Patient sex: M
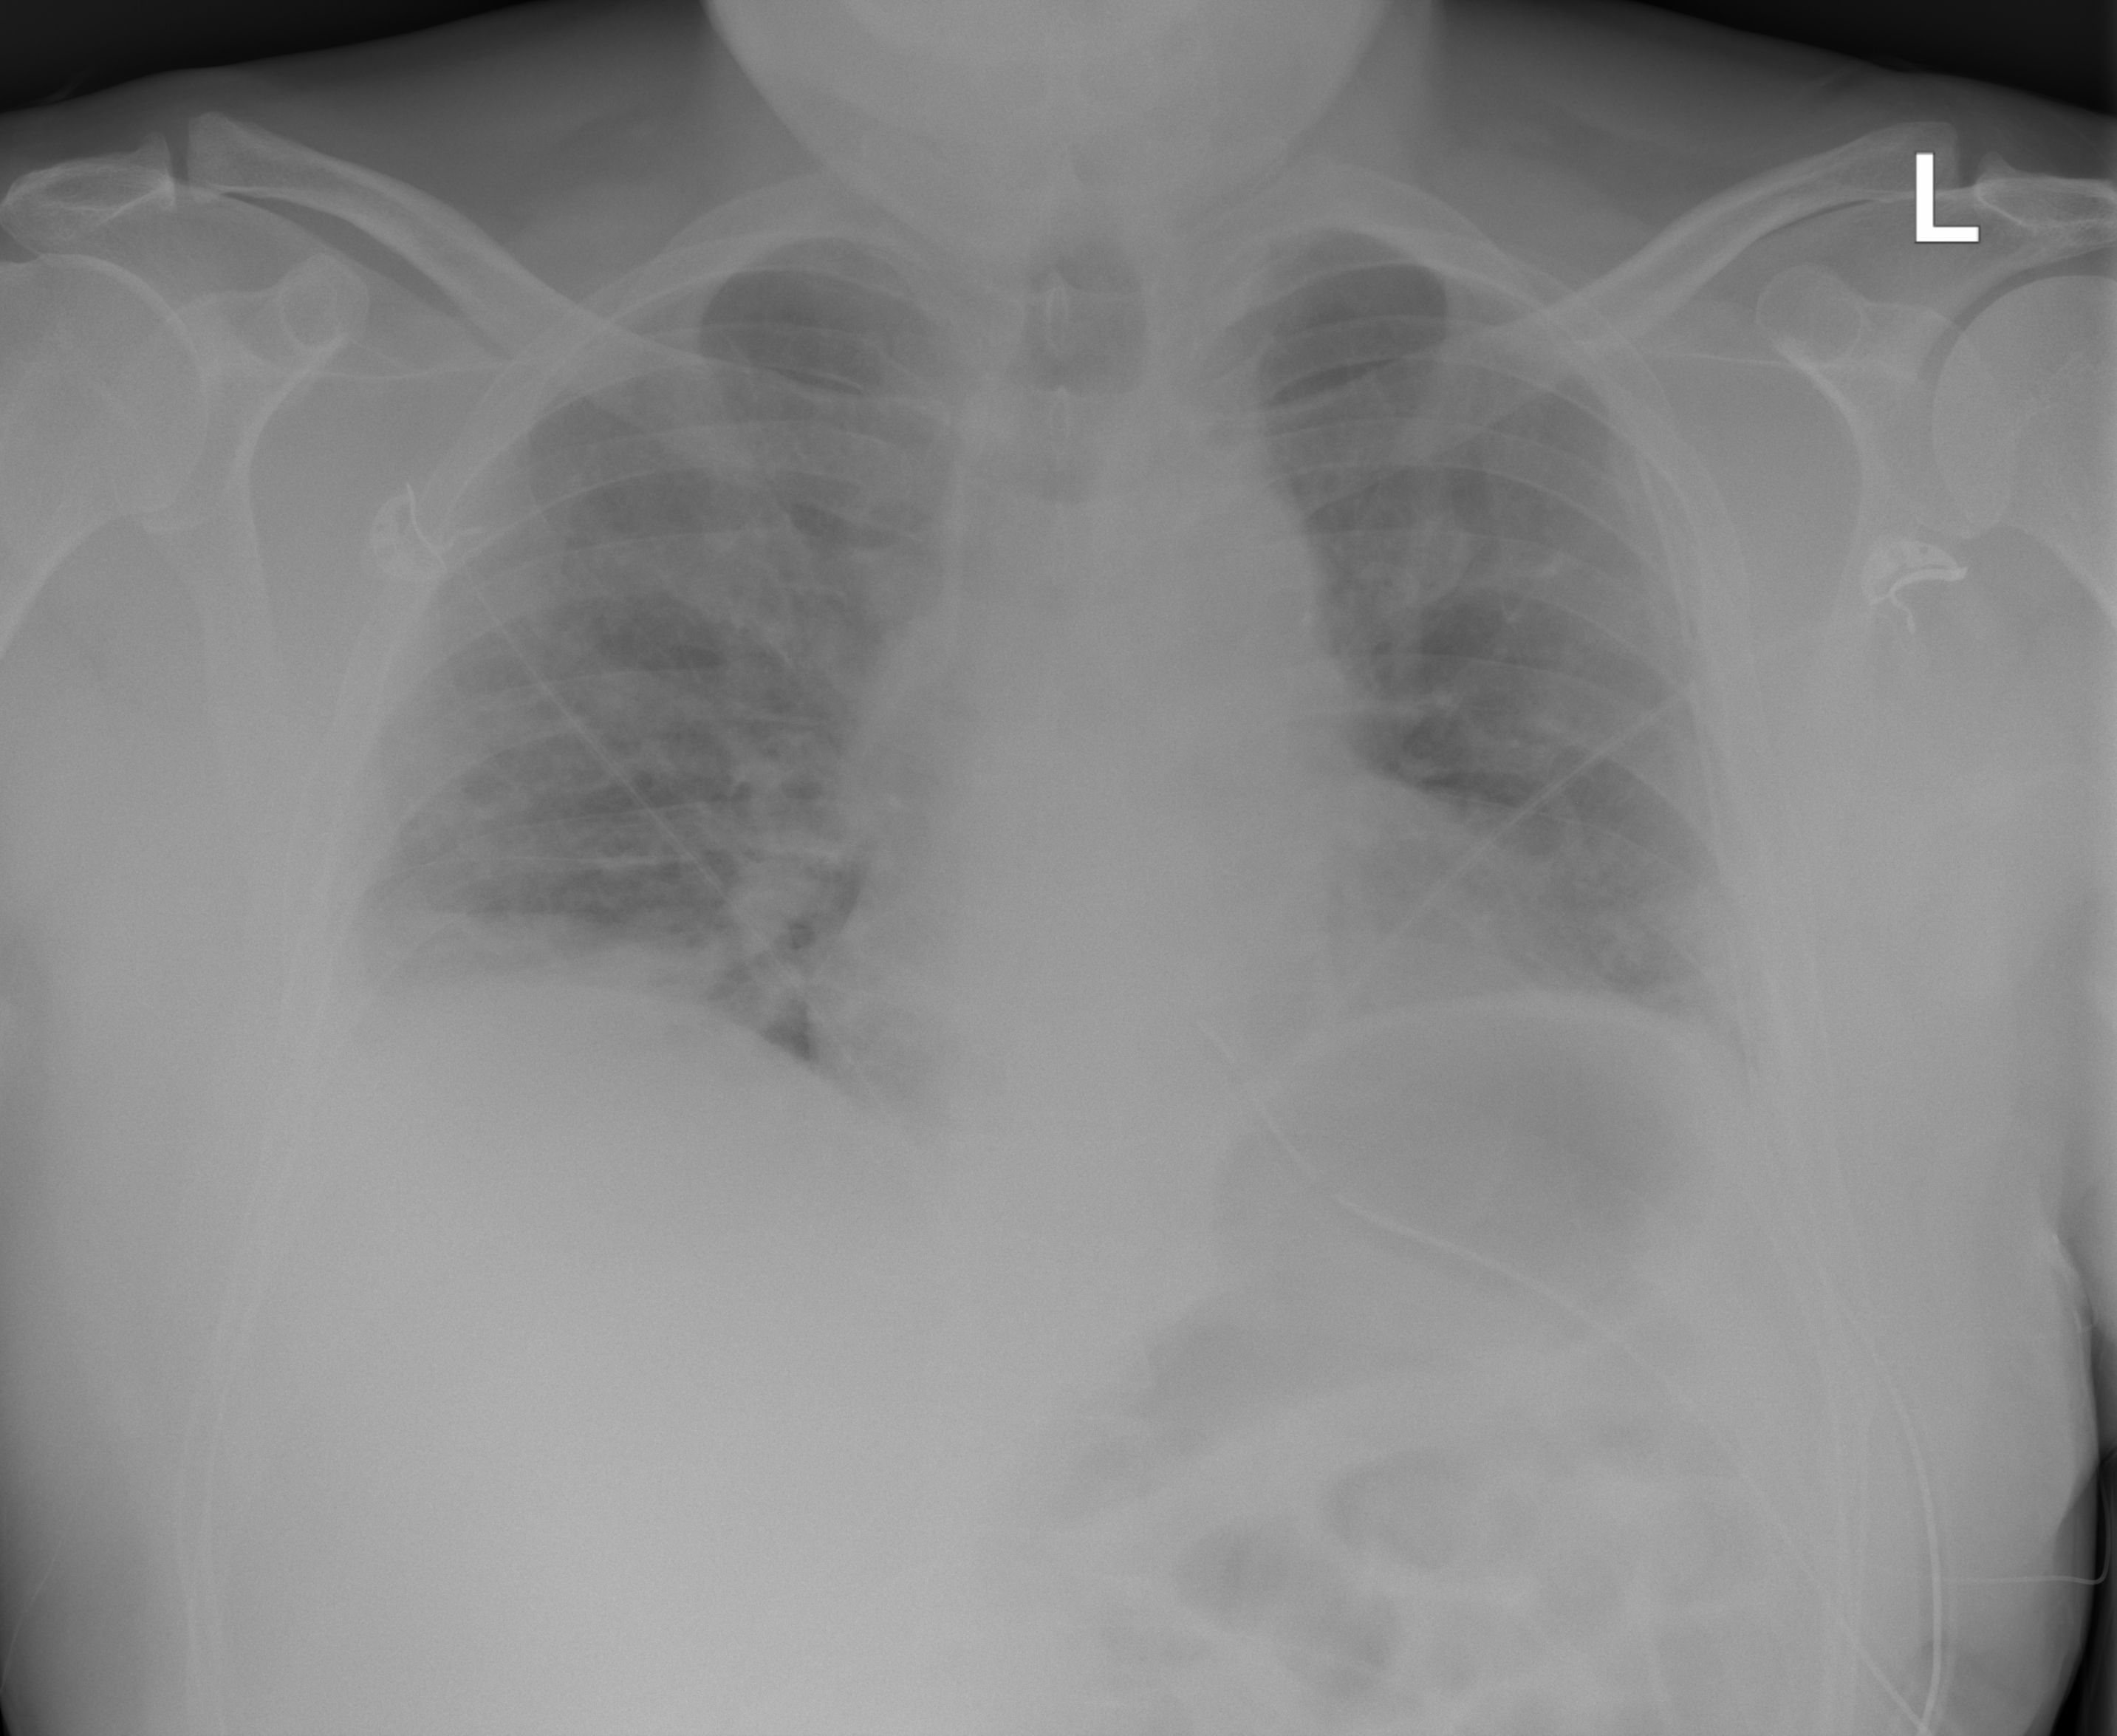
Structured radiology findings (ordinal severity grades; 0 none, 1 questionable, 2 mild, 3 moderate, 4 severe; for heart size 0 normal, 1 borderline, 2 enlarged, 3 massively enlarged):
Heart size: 2
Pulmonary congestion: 2
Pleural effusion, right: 1
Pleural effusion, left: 1
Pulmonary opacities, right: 2
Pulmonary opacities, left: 2
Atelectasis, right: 2
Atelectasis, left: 2